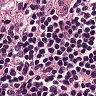
Metastatic tissue present: yes